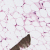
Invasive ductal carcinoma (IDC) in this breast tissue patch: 0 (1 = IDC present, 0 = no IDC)